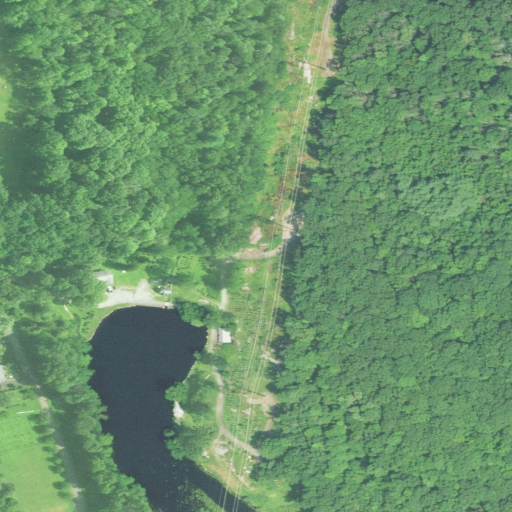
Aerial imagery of mountain in Connecticut named Hickory Hill containing deciduous forest, open water, shrub, woody wetlands, mixed forest, grassland, herbaceous wetlands, medium intensity development, open development, and low intensity development